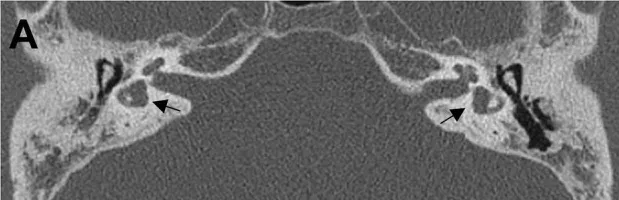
(A) Computed tomography images of the temporal bone demonstrate bilateral widening of the vestibules with an abnormally small bony island of lateral semicircular canals (black arrows) and soft tissue densities in the middle ear, and decreased mastoid air cells.
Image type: radiology (ct)